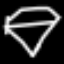
Label: diamond